Question: Is this scroll-bar possible to make in all browsers ? it doesn't have arrows and scroll is in a different shape.

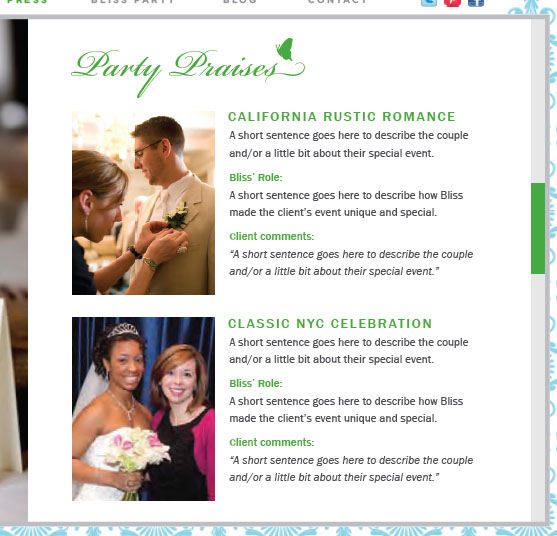
Answer: It is possible but it requires some javascript (it's not available in css)
Try to use for example this plugin (it requires jQuery): <URL>